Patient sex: M
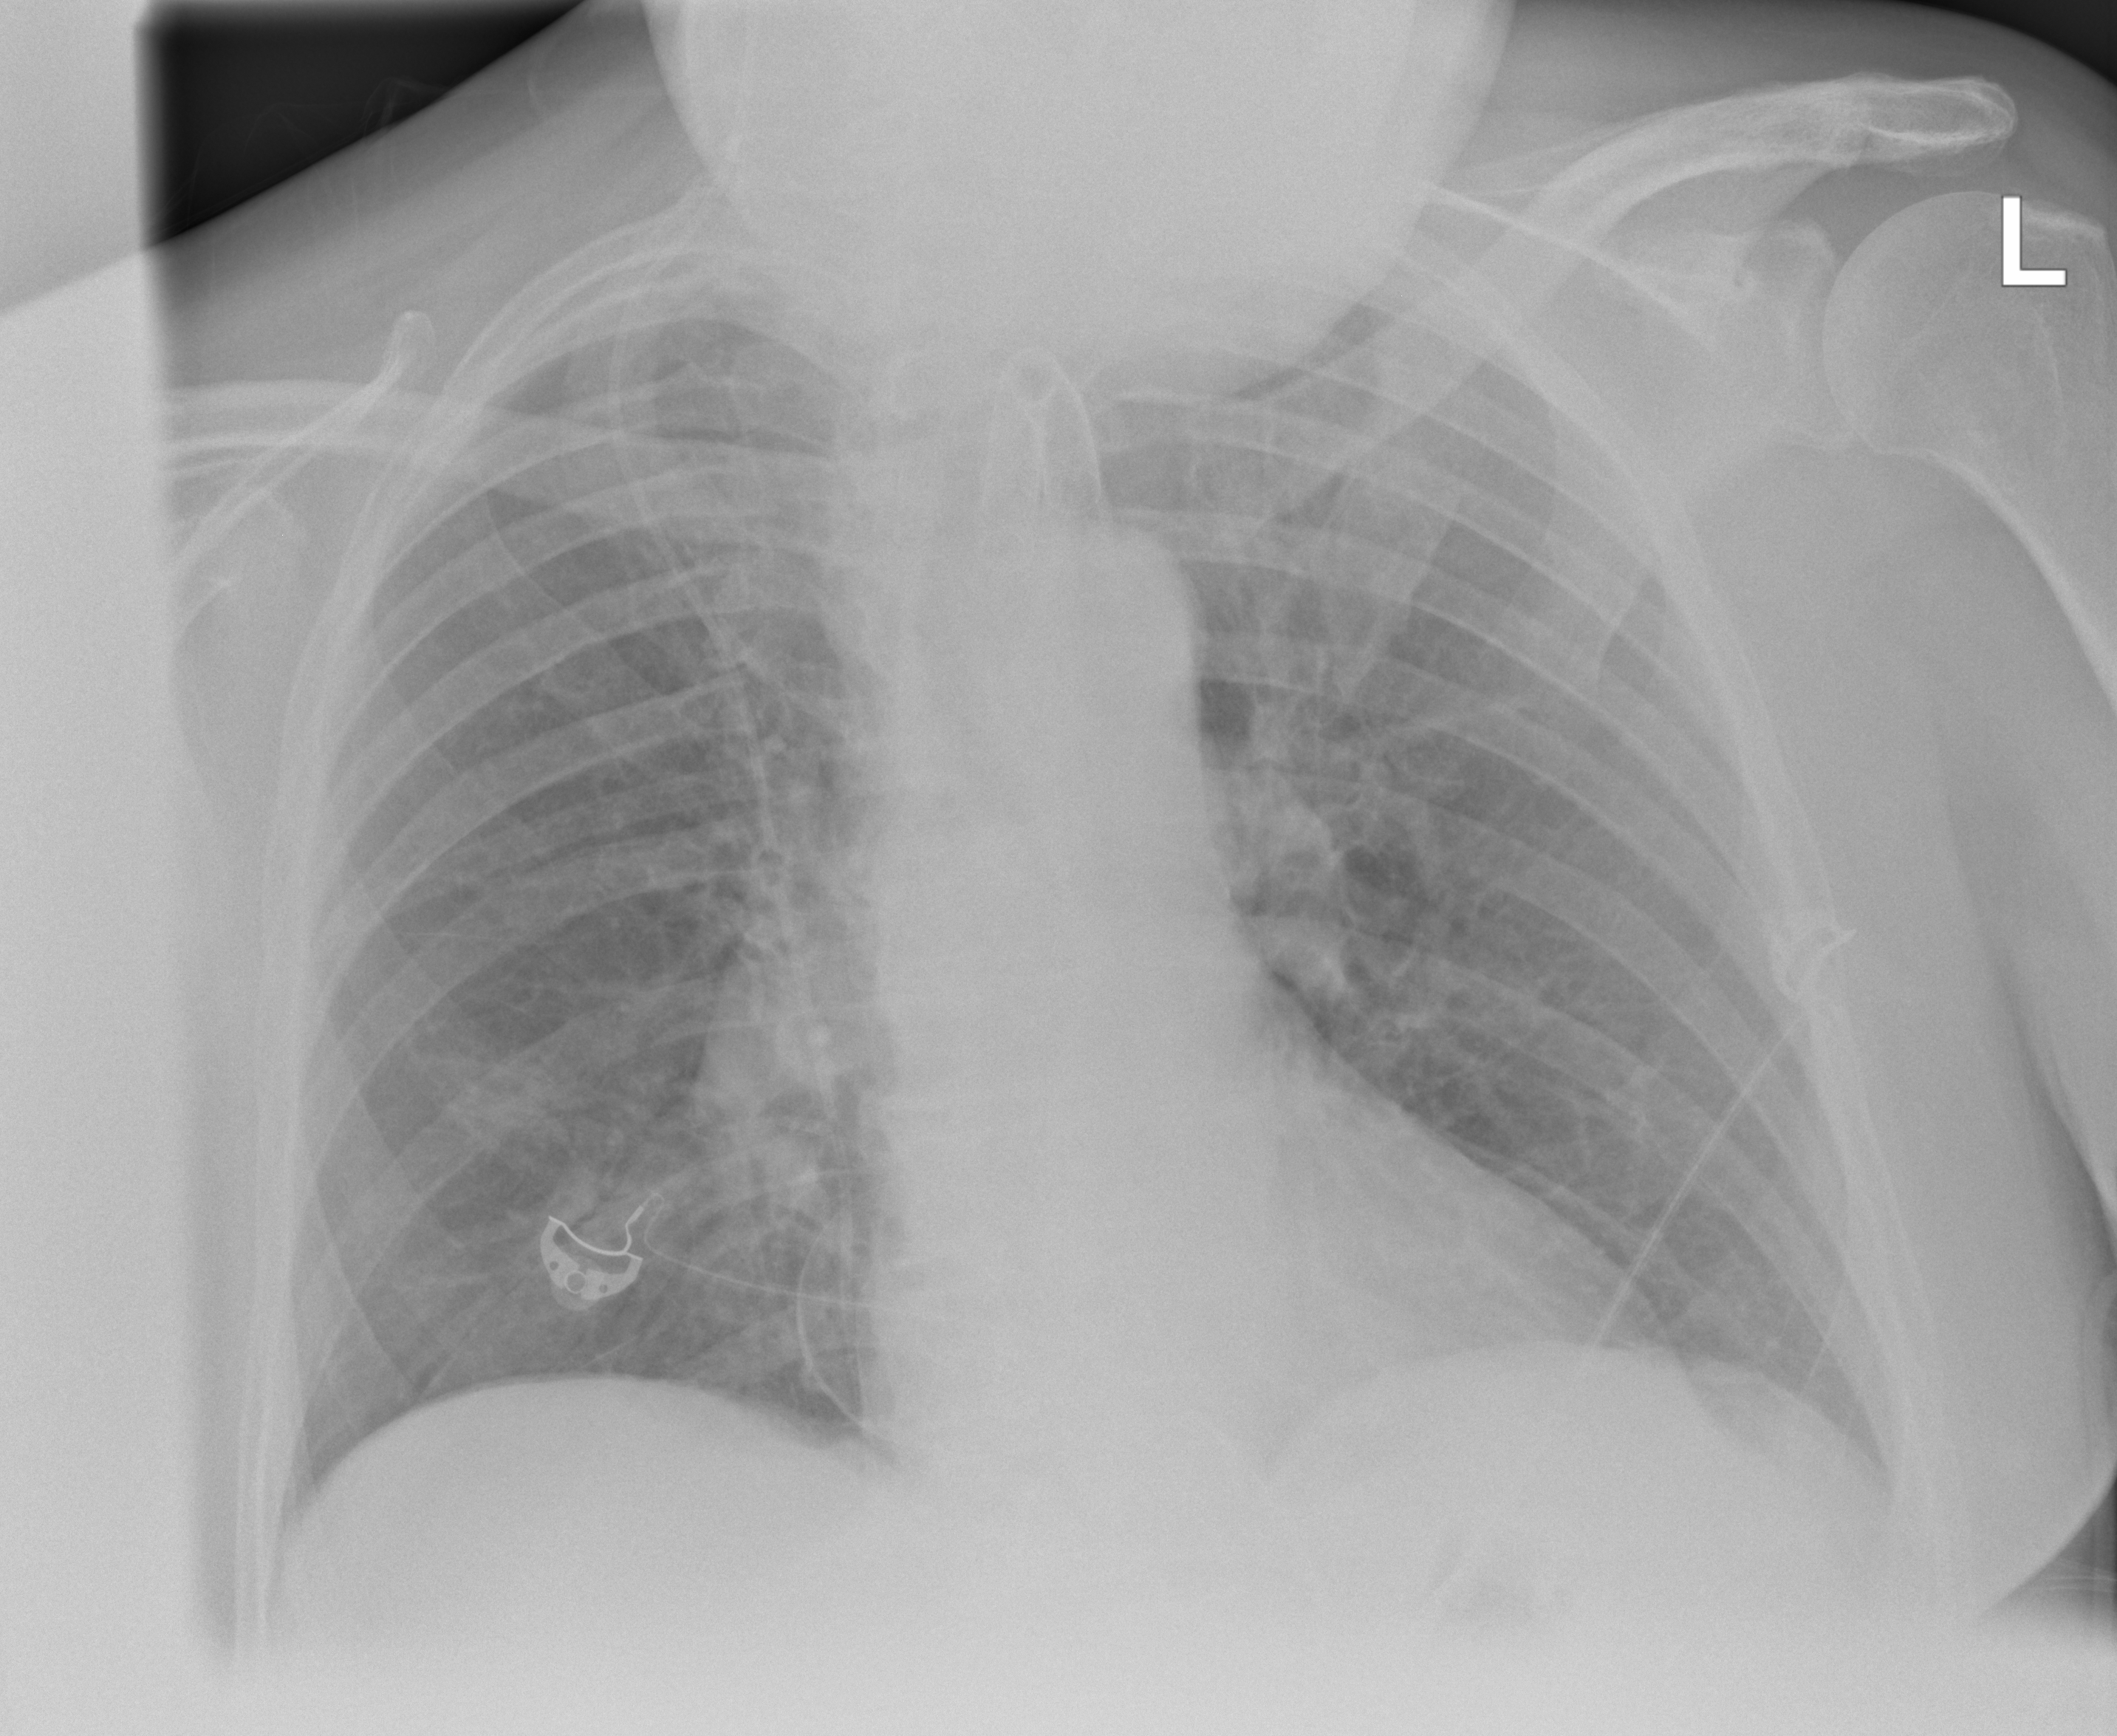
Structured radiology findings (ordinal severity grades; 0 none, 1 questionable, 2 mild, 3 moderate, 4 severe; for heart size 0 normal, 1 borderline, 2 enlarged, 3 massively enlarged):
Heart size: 0
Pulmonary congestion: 0
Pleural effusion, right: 0
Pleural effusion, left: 0
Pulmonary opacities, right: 0
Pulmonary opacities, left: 0
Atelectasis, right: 2
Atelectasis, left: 2